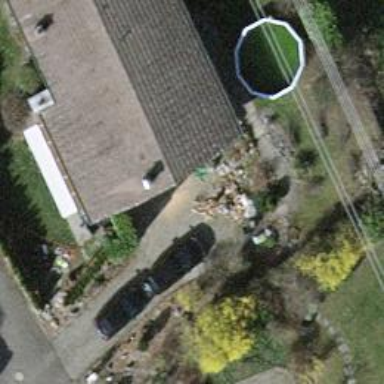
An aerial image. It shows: Driveway made of paving stones.